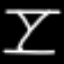
Label: hourglass